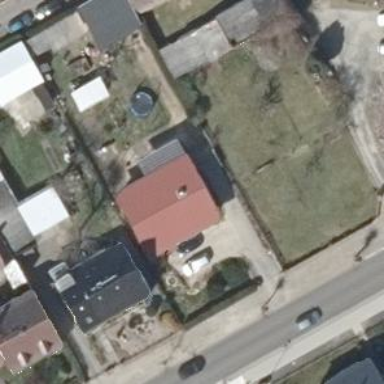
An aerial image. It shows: Residential building.